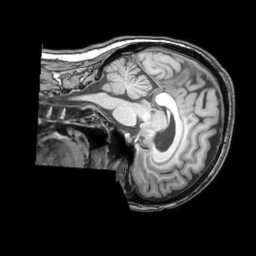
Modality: T1w
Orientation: sagittal
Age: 42
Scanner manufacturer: philips
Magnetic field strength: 3 T
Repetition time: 0.007 s
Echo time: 0.003501 s